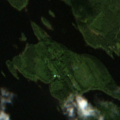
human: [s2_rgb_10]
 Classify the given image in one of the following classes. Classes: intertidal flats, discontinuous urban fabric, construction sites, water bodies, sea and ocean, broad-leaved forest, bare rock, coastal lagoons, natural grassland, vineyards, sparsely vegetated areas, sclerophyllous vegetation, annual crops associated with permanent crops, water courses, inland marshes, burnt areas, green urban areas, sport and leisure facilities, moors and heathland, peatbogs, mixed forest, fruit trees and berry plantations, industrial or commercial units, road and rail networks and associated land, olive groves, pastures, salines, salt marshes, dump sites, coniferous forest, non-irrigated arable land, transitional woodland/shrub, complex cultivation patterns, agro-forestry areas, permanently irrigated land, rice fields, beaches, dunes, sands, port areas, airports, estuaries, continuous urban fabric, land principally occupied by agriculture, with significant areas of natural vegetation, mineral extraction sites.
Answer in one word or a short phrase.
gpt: coniferous forest, mixed forest, water bodies